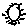
Label: sun